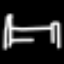
Label: bed